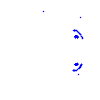
Particle: proton